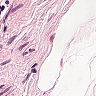
Metastatic tissue present: no